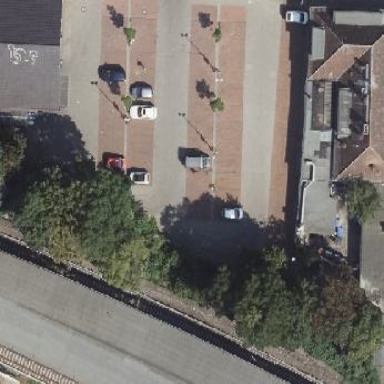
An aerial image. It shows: Footway with paving stones. The footway includes crossing island.